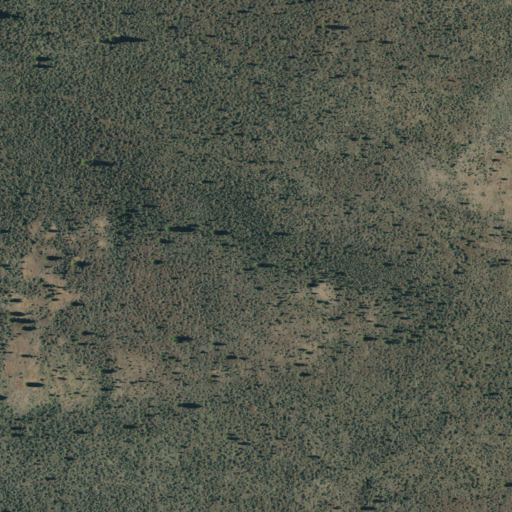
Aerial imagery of plain(s) in California named Sears Flat containing only shrub